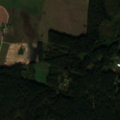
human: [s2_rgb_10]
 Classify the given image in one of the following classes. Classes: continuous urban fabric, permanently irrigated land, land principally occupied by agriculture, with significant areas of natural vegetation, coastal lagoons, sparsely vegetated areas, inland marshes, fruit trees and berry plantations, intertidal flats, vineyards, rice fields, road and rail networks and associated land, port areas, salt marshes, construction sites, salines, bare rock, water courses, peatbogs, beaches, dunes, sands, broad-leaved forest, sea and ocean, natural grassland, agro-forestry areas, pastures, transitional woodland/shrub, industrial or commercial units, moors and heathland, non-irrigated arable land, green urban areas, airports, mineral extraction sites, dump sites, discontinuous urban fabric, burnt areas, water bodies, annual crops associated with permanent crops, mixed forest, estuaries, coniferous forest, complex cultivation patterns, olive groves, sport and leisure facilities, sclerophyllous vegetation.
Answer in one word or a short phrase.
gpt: non-irrigated arable land, land principally occupied by agriculture, with significant areas of natural vegetation, broad-leaved forest, coniferous forest, mixed forest, transitional woodland/shrub